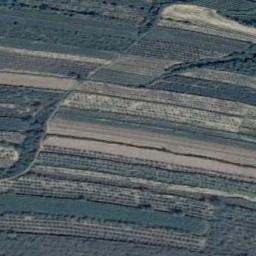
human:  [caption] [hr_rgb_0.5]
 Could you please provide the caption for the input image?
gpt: There are bare and green terrace .

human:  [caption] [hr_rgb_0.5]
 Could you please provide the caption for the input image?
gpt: There are many green plants on the terrace .

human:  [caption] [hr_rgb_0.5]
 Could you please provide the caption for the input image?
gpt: A large layer of brown and green mixed terraces .

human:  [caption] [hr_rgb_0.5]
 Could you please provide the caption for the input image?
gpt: There are no crops on the terraces in the picture .

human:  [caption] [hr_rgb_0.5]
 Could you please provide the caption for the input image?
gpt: There are many green terraces and some yellow ones .